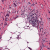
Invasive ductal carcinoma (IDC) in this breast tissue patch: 1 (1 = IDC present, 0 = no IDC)